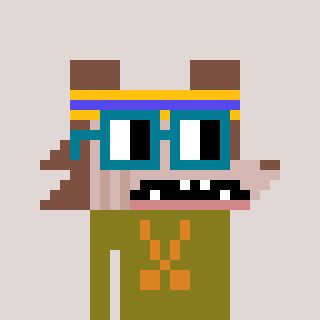
a pixel art character with square dark green glasses, a werewolf-shaped head and a gunk-colored body on a warm background